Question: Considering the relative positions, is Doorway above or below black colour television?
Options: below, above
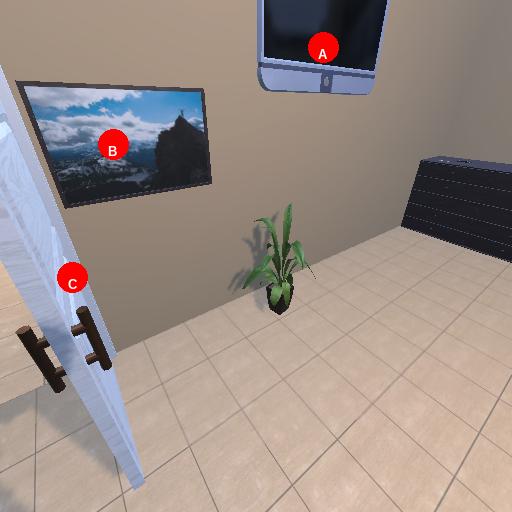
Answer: below